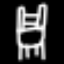
Label: chair